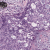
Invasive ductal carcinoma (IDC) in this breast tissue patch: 0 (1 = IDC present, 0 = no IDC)